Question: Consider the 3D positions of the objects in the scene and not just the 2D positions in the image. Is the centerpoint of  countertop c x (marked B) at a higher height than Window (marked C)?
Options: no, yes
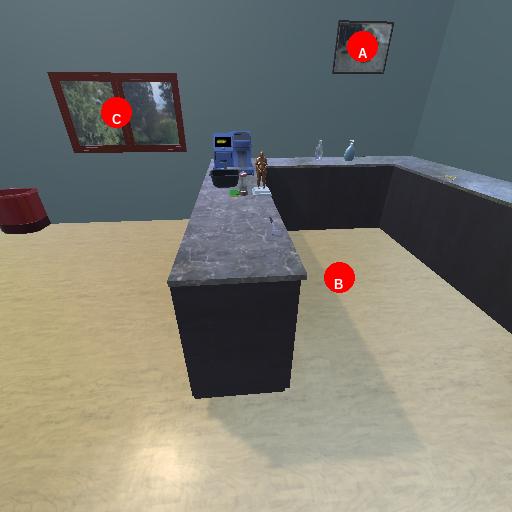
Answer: no